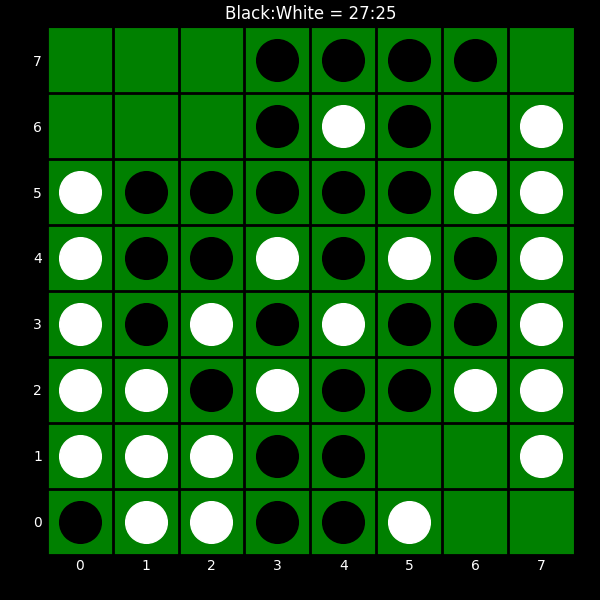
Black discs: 27
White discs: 25